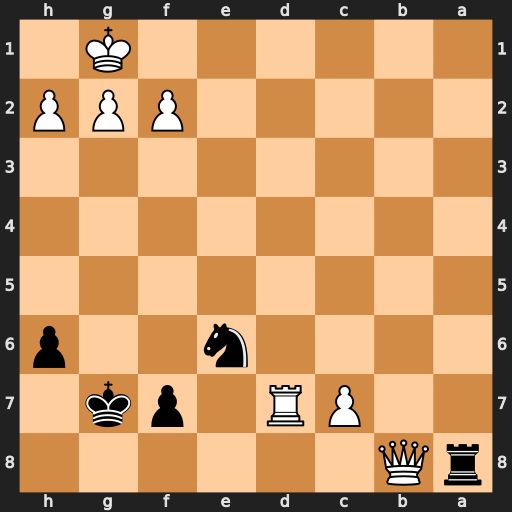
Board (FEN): rQ6/2PR1pk1/4n2p/8/8/8/5PPP/6K1
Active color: b
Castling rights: -
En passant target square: -
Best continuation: Ra1+ Qb1 Rxb1+ Rd1 Rxd1#